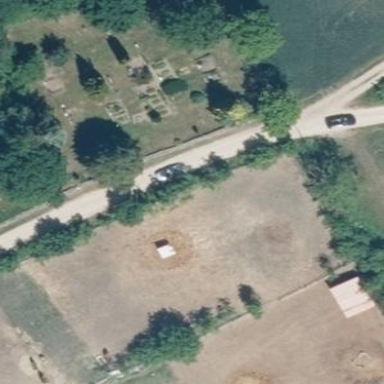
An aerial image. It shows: Graveyard.